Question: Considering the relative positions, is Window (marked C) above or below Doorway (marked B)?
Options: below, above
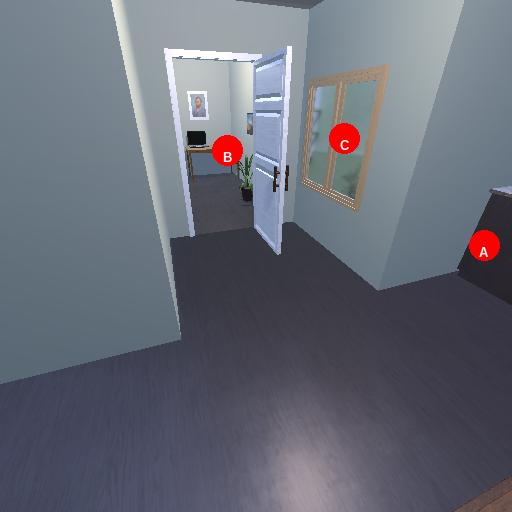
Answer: below